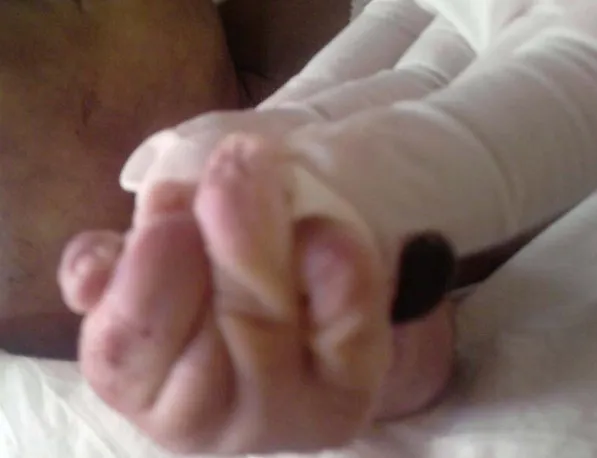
Extra digit, Camptodactyly right upper limb.
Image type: medical_photograph (other_medical_photograph)